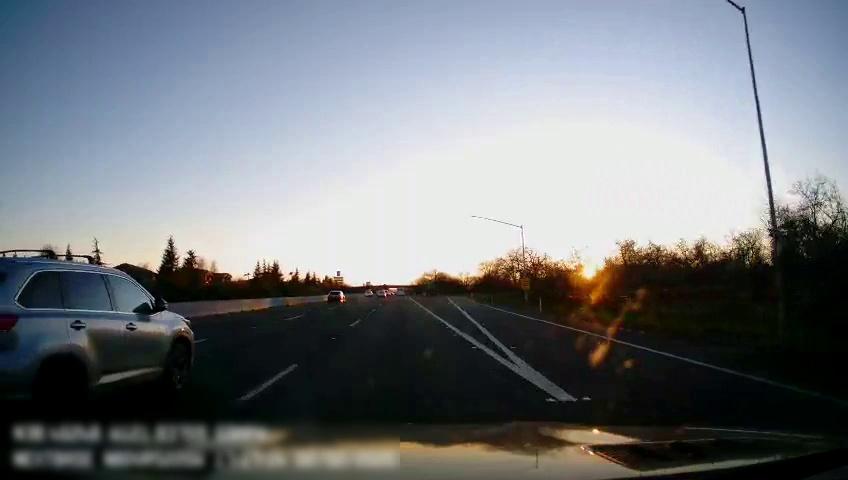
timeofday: Dusk/Dawn/Twilight
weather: Sunny
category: Drivable Space
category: Vehicles | Car
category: Vehicles | SUV
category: Lanes | Current Lane
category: Lanes | Alternate Lane
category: Lanes | Alternate Lane
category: Lanes | Alternate Lane
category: Lanes | Alternate Lane
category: Traffic | Signs